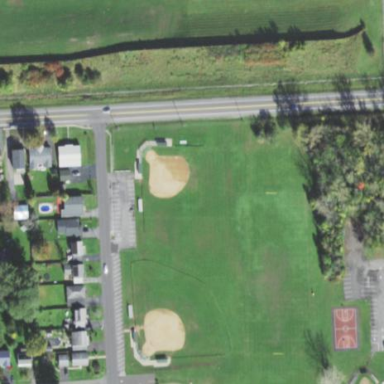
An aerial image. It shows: Baseball pitch for leisure land activities.